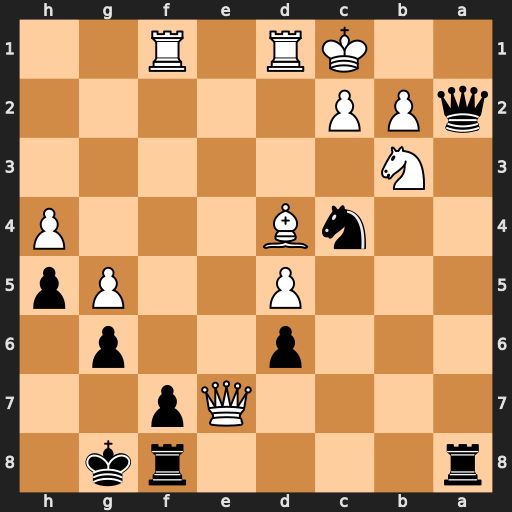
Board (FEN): r4rk1/4Qp2/3p2p1/3P2Pp/2nB3P/1N6/qPP5/2KR1R2
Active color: b
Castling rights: -
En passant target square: -
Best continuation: Qa1+ Nxa1 Rxa1#